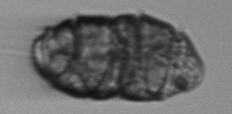
Label: Margalefidinium